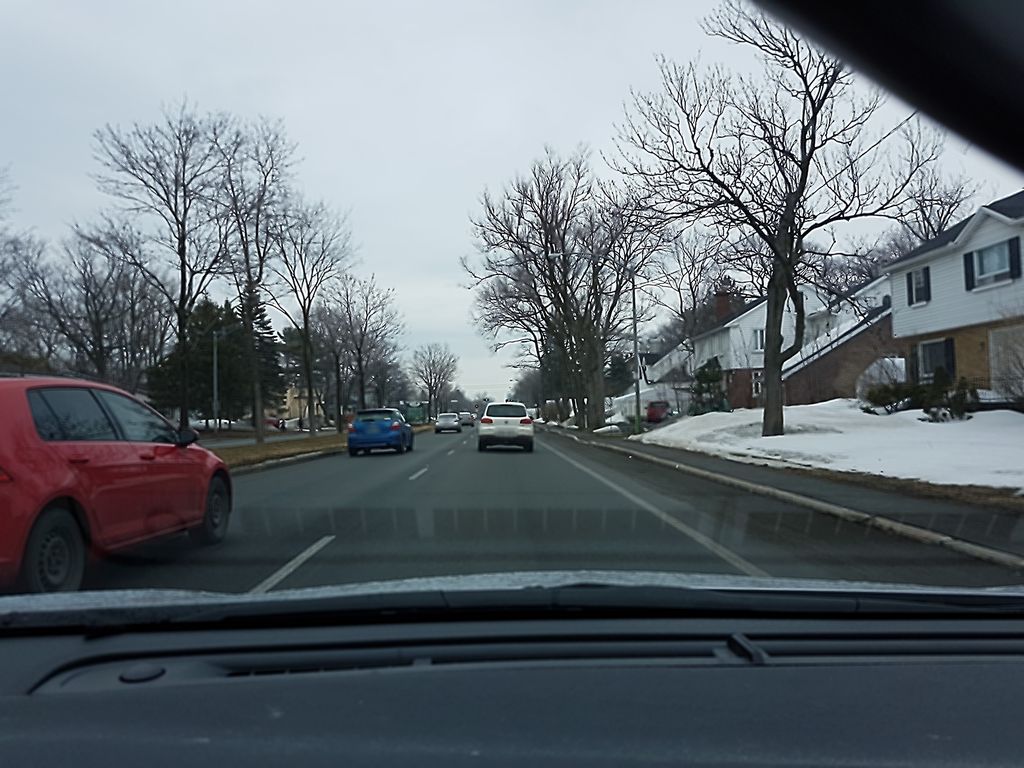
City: quebec_city